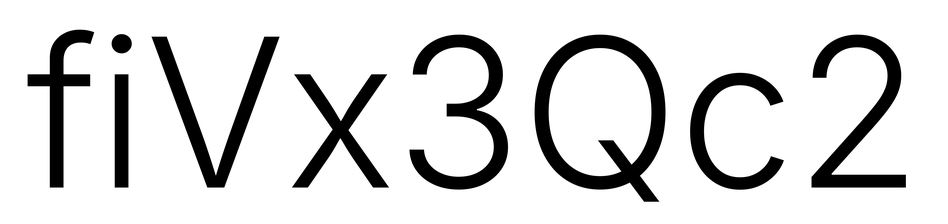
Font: Inter_Light